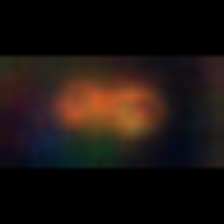
Taxon: Chaetoceros
Group: Diatoms